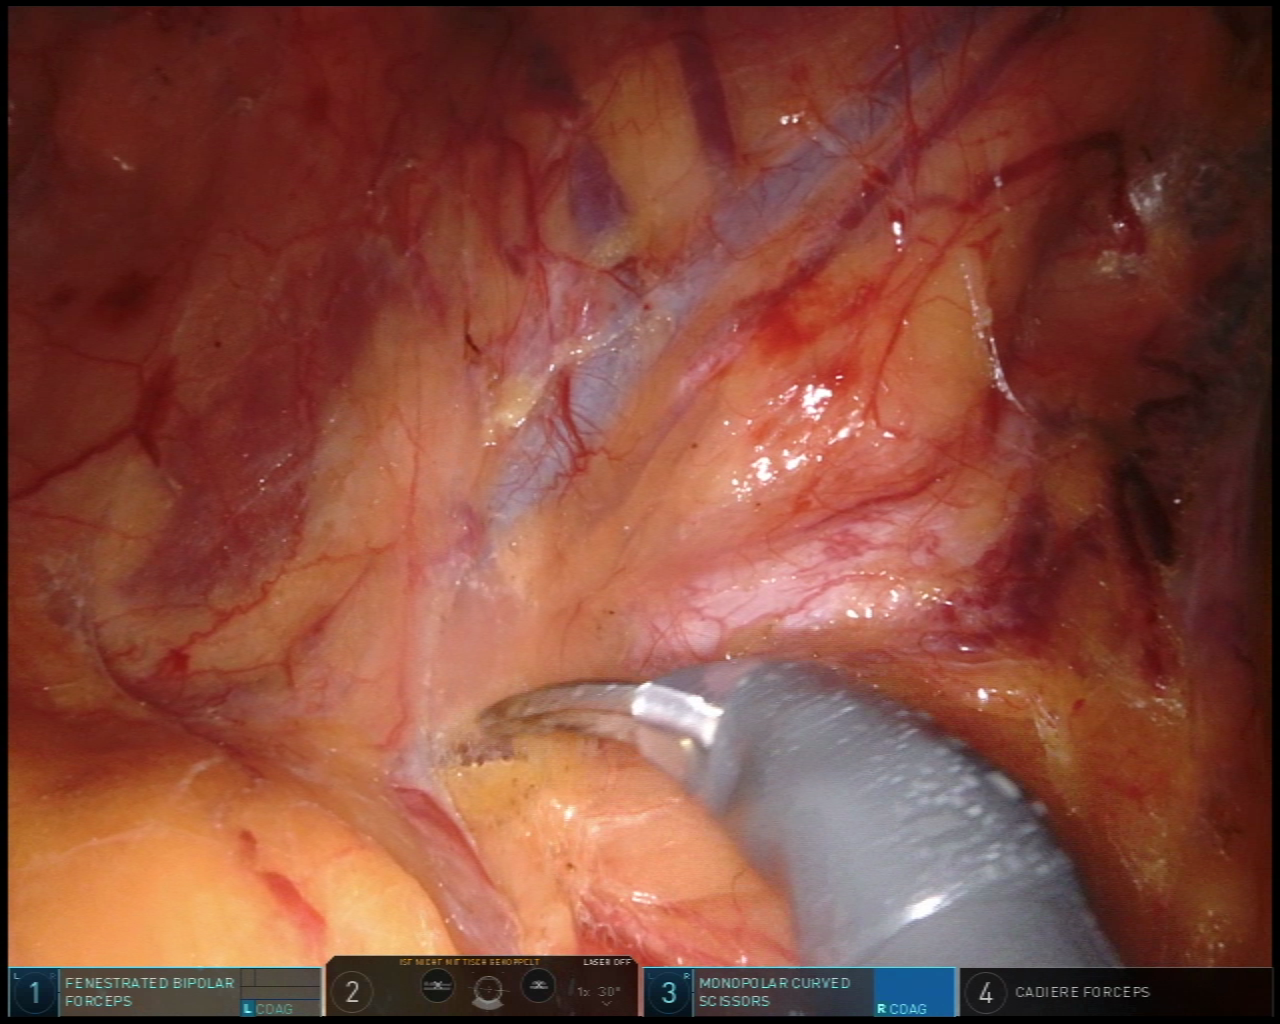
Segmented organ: ureter
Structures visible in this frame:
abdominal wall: no
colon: no
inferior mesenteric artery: no
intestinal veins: no
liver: no
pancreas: no
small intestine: no
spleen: no
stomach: no
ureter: yes
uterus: no
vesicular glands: no